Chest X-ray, PA view. Patient: 47 years old, sex F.
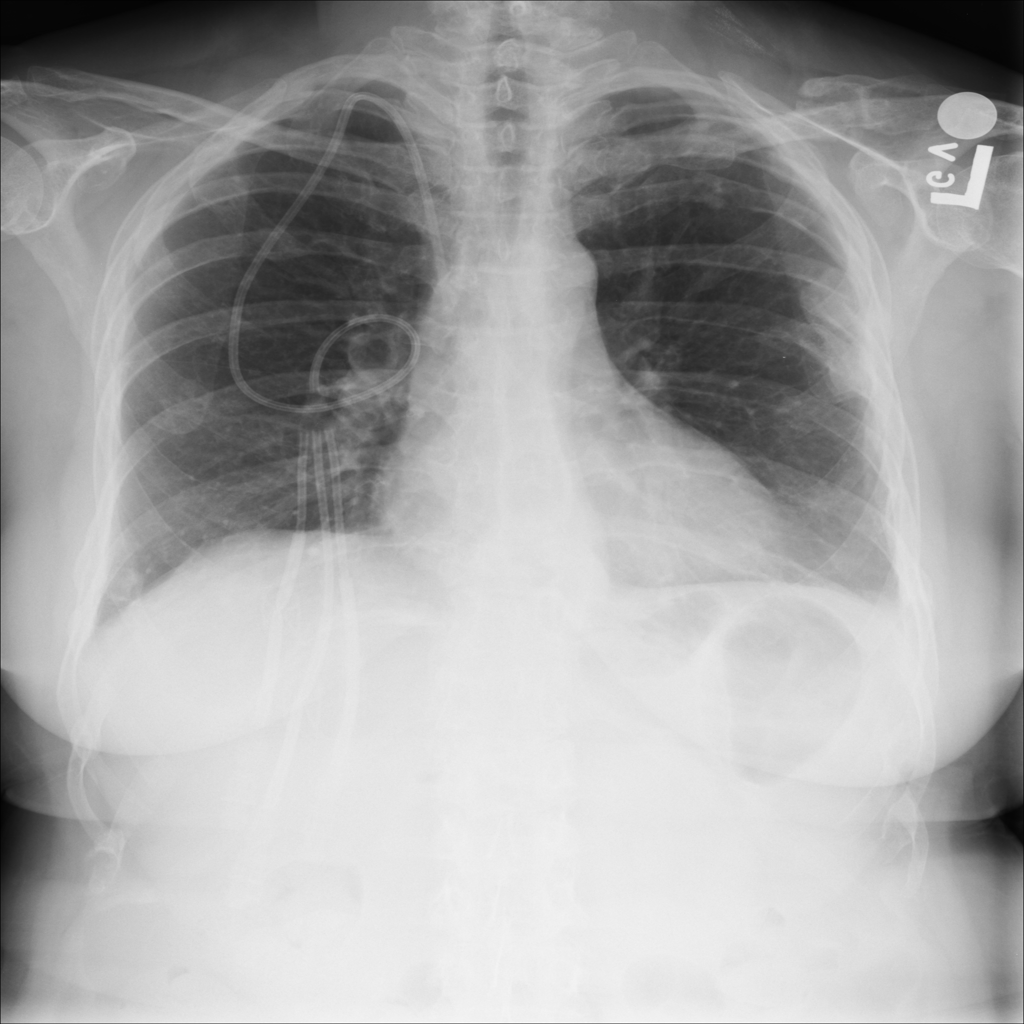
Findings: No Finding